Question: it's probably not the right place to post this but i don't know where else to post it.
i have 5 lines (d1 -> d5) equally distributed from each other in 3d perspective, i have the values of (a) angle, (d1) and (b5). i need to calculate (b2, b3, b4, d2, d3, d4, d5) with jquery.

i can calculate d5 with:
'''
d5 = d1 - ( b5 * Math.tan(a))
'''
but i have no idea how to calculate b2, b3 and b4. (d1 is divided into 4 identical segaments (s))
any help would be appreciated.
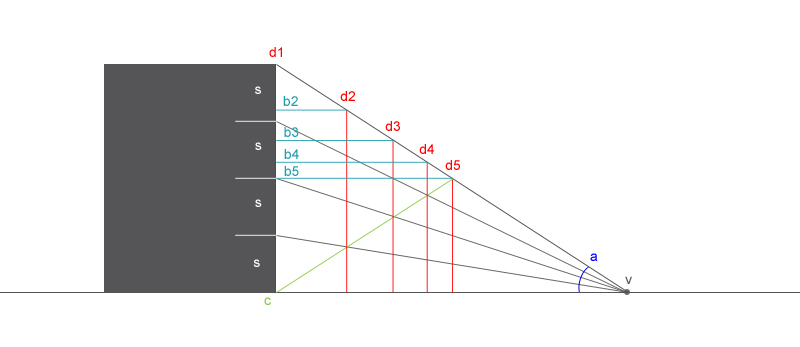
Answer: What you're looking for is a projective scale. The easiest way to do this computationally is to use homogenous coordinates, take a rectangle (like the one in the first picture below) on which V is "infinitely far to the right" and find a projective transformation that maps this rectangle to the trapezium in the second picture. The vertices of the rectangle are (0|0), (0|d1), (b5|d1), (b5|0) and the corresponding vertices of the trapezium are (0|0), (0|d1), (b5|d5), (b5|0).

Since these are four points of which no three are collinear, we can find a unique matrix (up to scaling) M for this transformation. After some maths, it turns out that this matrix is:
'''
[d1*b5,0,0]
[0,b5*d5,0]
[d1-d5,0,b5*d5]
'''
If you want to find the coordinates b3 and d3, for instance, you can multiply this matrix with homogenous coordinates of the point in the middle of the line, i.e. the vector (0.5*b5,d1,1)^T and you get the homogenous coordinates of the point (b3|d3), which can be converted into Euclidean coordinates by dehomogenisation, i.e. dividing the first two components by the third.
In general, if you have two points (b1|d1) and (bn|dn) and want to know the coordinates of n-2 equidistant points inbetween on a projective scale like this, you can compute the coordinates bi and di as like this (in your case, n would be 5, of course):
'''
let M := matrix [[d1*bn, 0, 0], [0, bn*dn, 0], [d1-dn, 0, bn*dn]]
let v := ((i-1)/(n-1)*bn, d1, 1)
let (x,y,z) := M*v
let bi := x/z and di := y/z
'''
As you see, this is a simple algorithm for computing the coordinates of these projectively equidistant points, and it generalises nicely to arbitrary numbers of points.
If you'd rather have a closed formula, you can compute the bi and di directly as:
'''
let bi := (bn*d1*(i-1))/(dn*n+(d1-dn)*i-d1)
let di := d1*dn*(n-1)/(dn*n+(d1-dn)*i-d1)
'''